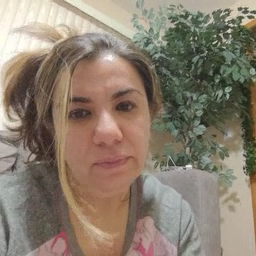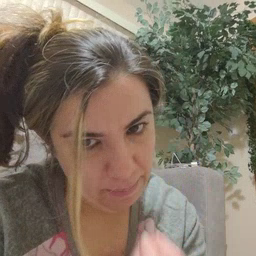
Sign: nap